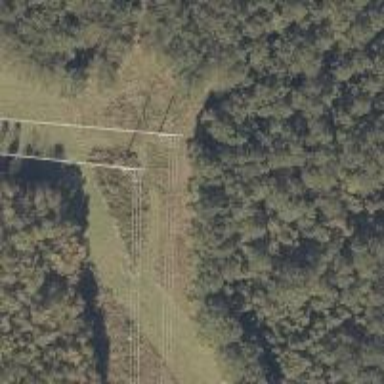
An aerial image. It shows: Power pole.